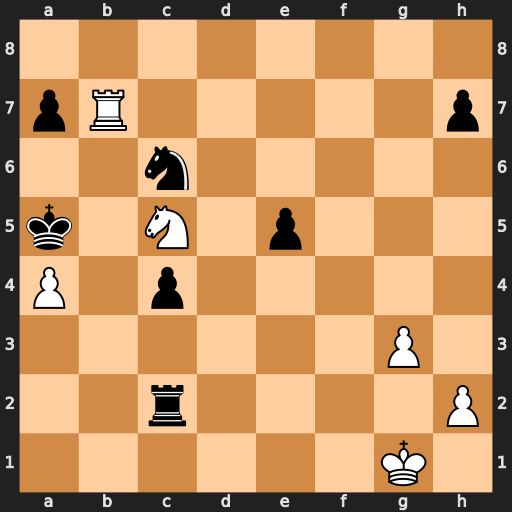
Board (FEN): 8/pR5p/2n5/k1N1p3/P1p5/6P1/2r4P/6K1
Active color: w
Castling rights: -
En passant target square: -
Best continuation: Rb5#